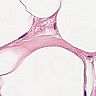
Metastatic tissue present: no